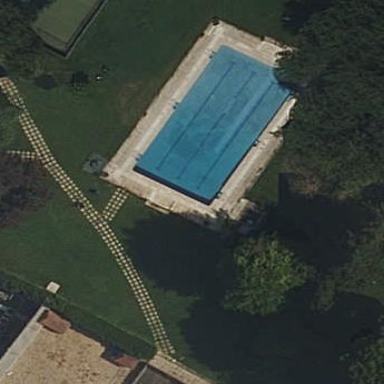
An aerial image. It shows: Swimming pool located in leisure land.